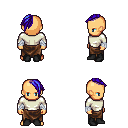
a pixel art fantasy rpg character, male body template, human, tanned skin, white long-sleeve shirt, robe skirt, blue long mohawk hairstyle, white cloth bandages, black shoes, four views (front, back, left, right), 2x2 character sprite sheet, small pixel art, hard edges, no anti-aliasing